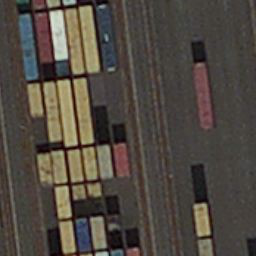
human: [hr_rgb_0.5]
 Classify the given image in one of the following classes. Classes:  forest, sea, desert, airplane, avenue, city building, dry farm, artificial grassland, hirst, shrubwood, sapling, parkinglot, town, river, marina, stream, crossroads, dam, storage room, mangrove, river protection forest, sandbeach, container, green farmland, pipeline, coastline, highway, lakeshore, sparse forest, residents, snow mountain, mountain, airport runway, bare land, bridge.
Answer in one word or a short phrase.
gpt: container